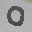
Label: 0